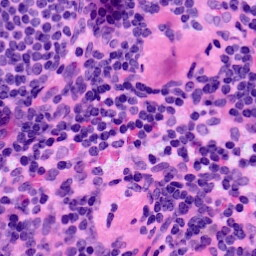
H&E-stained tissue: LymphNode